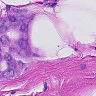
Metastatic tissue present: yes